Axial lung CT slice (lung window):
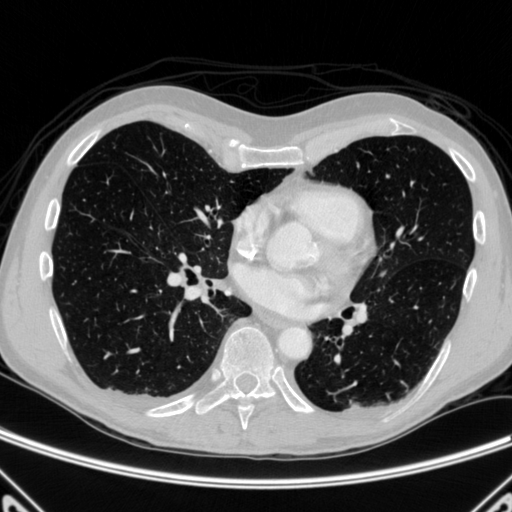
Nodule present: no